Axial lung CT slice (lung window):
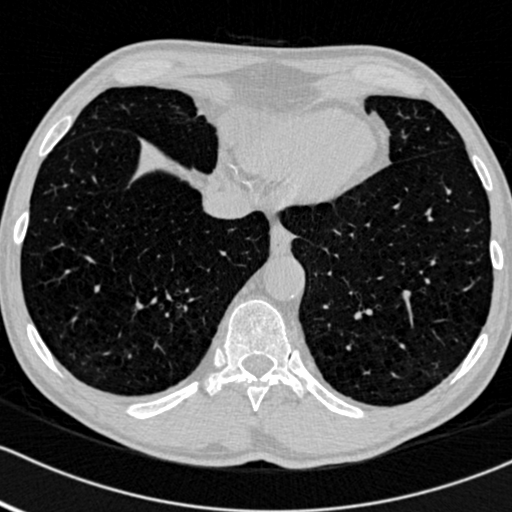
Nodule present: no